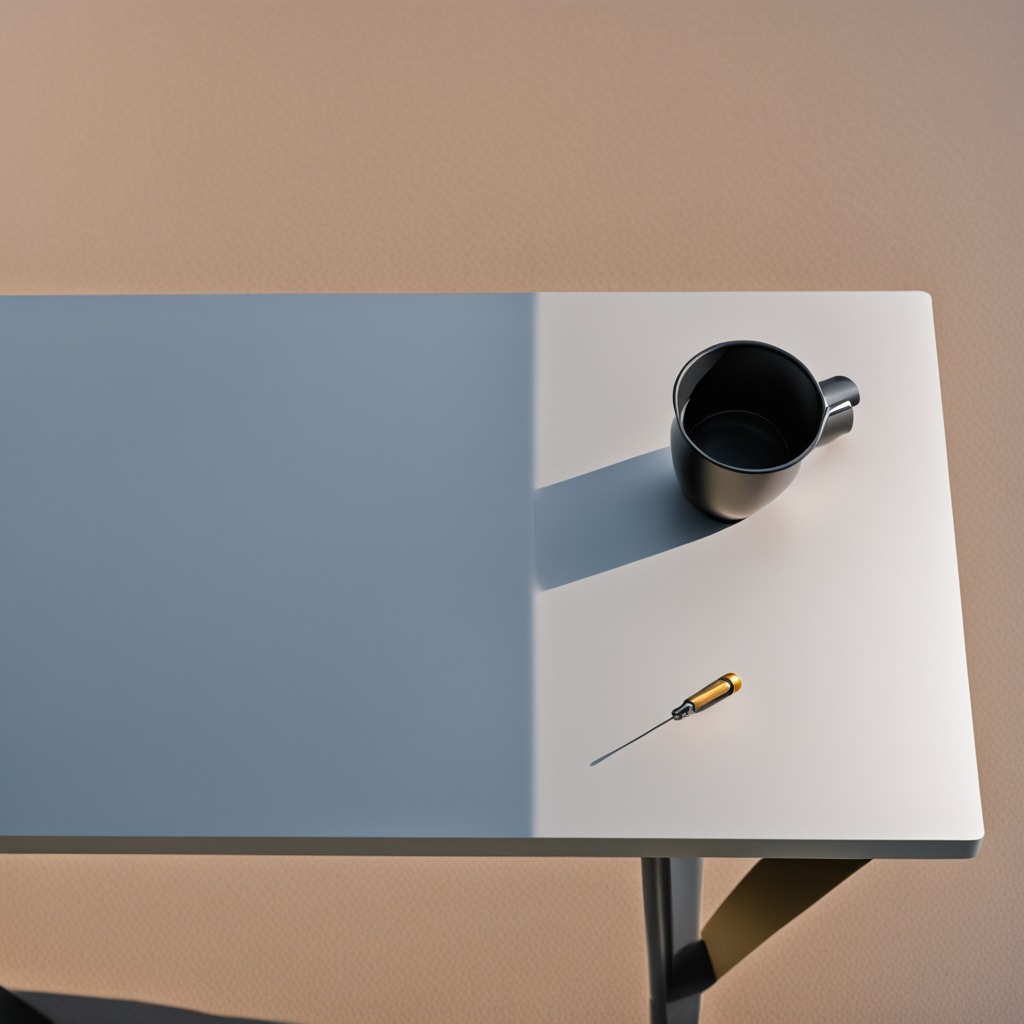
A screwdriver is lying on the table.